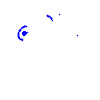
Particle: electron